Interaction volume radius: 5 \u00c5
Interaction volume height: 10 \u00c5
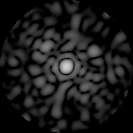
Disorder parameter: 0.8406